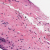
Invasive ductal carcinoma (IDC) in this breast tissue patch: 0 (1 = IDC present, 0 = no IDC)